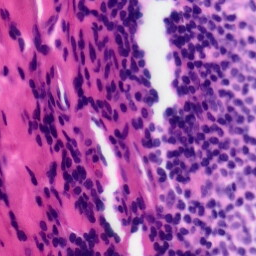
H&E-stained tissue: Tonsil